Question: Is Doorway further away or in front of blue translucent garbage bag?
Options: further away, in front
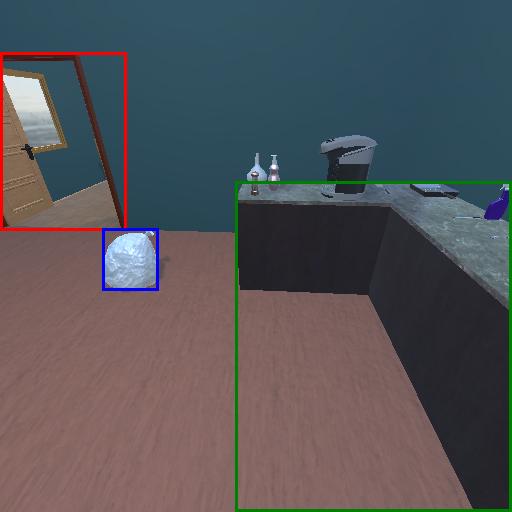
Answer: further away